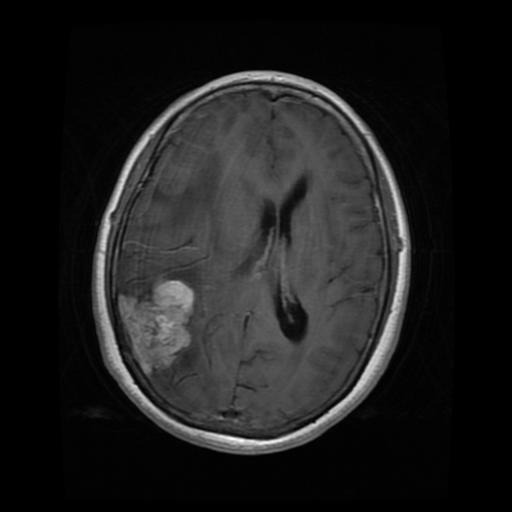
Label: meningioma